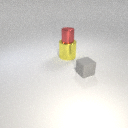
large yellow metal cylinder below small red metal cylinder